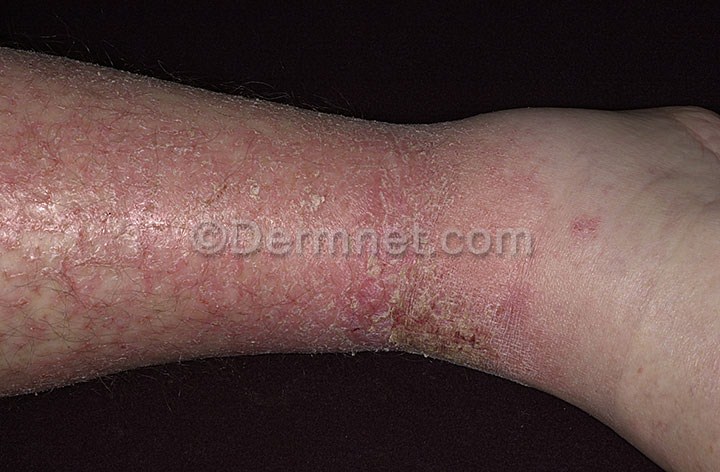
Disease: Eczema Photos